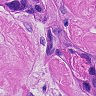
Metastatic tissue present: yes